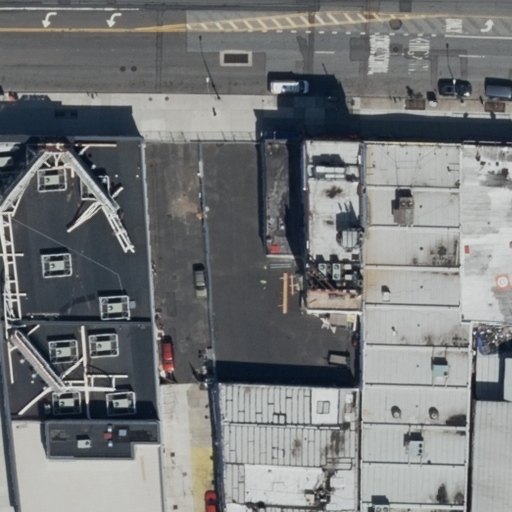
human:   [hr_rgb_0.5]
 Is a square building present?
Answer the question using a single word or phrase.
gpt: no

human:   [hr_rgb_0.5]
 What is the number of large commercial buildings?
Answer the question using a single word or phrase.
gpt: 0

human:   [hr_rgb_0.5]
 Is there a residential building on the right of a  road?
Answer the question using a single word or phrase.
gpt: yes

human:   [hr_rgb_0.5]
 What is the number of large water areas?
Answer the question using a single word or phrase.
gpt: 0

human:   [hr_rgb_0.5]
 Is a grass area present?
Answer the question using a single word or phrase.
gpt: no

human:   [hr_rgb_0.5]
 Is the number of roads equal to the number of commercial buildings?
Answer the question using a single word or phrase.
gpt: no

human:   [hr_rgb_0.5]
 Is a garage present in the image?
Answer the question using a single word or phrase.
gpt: no

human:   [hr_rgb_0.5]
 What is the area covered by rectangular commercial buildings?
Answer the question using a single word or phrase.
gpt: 0m2

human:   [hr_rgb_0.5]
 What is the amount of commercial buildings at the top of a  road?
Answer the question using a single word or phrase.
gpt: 0

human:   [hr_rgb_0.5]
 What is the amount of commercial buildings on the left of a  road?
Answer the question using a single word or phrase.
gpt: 0

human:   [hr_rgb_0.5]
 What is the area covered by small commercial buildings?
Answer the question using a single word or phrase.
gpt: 0m2

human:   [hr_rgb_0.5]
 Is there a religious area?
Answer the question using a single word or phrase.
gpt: no

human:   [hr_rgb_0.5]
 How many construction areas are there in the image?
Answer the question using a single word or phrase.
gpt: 0

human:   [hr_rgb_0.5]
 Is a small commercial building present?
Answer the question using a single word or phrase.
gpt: no

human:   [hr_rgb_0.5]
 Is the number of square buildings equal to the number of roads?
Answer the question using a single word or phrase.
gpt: no

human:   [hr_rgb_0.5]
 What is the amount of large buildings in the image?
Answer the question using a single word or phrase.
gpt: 0

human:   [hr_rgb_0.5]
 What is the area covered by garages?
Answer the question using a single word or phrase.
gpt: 0m2

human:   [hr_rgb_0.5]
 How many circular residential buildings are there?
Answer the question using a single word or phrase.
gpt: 0

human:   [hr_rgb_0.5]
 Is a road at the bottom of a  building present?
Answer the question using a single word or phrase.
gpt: no

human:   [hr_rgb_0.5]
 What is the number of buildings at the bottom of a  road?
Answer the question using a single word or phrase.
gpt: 8

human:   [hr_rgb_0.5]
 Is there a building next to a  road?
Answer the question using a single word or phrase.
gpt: yes

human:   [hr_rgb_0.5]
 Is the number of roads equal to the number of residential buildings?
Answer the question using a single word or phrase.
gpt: no

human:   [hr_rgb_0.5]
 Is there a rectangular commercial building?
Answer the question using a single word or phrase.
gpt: no

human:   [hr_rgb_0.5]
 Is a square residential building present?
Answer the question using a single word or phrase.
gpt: no

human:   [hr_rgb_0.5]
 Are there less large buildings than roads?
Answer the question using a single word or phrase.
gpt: yes

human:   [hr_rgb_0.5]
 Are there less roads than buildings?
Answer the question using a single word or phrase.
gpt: yes

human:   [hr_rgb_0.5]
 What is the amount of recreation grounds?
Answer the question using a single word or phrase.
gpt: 0

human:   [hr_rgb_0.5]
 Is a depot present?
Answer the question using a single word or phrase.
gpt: no

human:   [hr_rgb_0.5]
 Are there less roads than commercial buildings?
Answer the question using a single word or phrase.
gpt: no

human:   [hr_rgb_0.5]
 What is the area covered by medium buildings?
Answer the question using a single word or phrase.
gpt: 1339m2

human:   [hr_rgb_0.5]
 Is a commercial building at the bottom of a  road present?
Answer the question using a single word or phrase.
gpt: no

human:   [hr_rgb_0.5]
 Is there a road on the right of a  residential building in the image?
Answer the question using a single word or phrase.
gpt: yes

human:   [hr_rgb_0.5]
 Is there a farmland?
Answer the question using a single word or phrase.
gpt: no

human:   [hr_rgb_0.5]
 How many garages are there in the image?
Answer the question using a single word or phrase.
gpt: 0

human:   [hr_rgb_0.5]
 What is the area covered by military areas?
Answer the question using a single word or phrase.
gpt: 0m2

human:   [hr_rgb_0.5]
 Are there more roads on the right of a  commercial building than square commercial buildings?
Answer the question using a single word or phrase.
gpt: no